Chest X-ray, AP view. Patient: 57 years old, sex M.
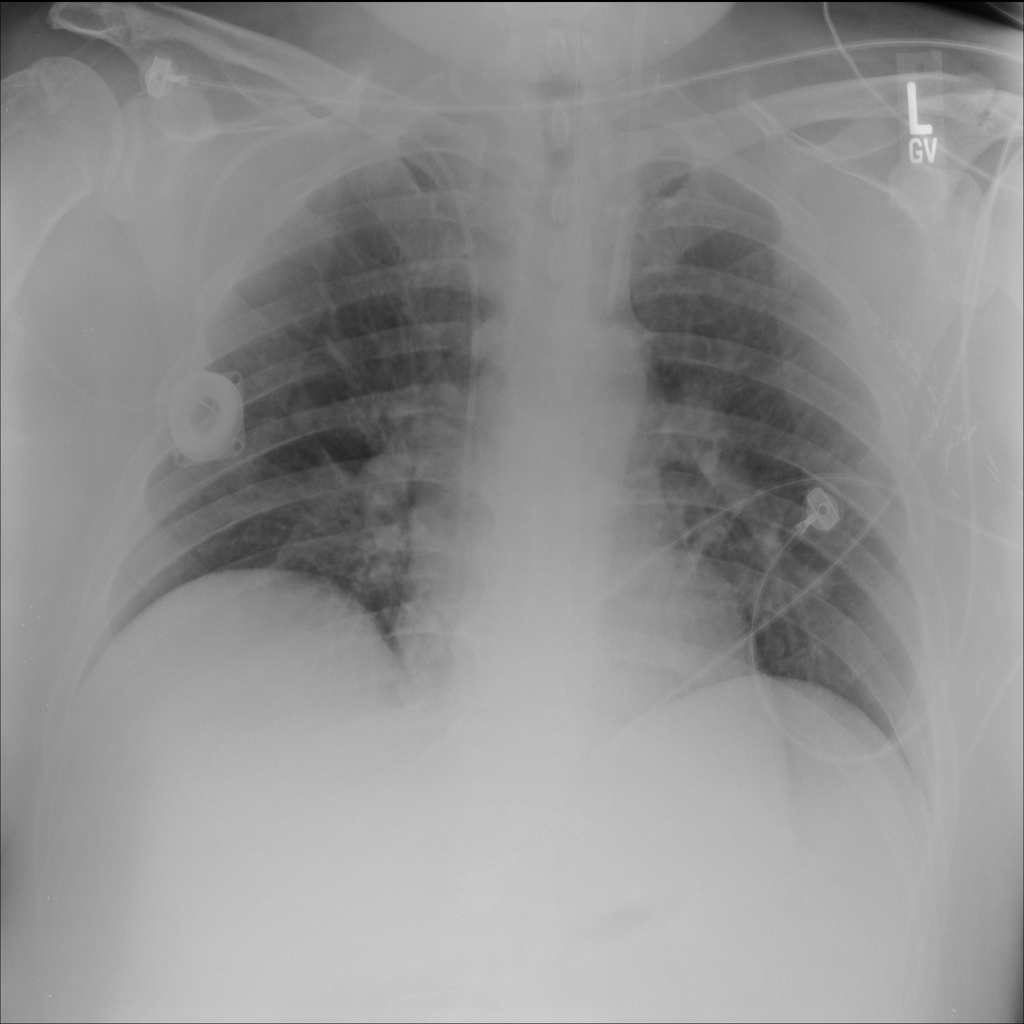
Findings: No Finding